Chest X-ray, PA view. Patient: 46 years old, sex M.
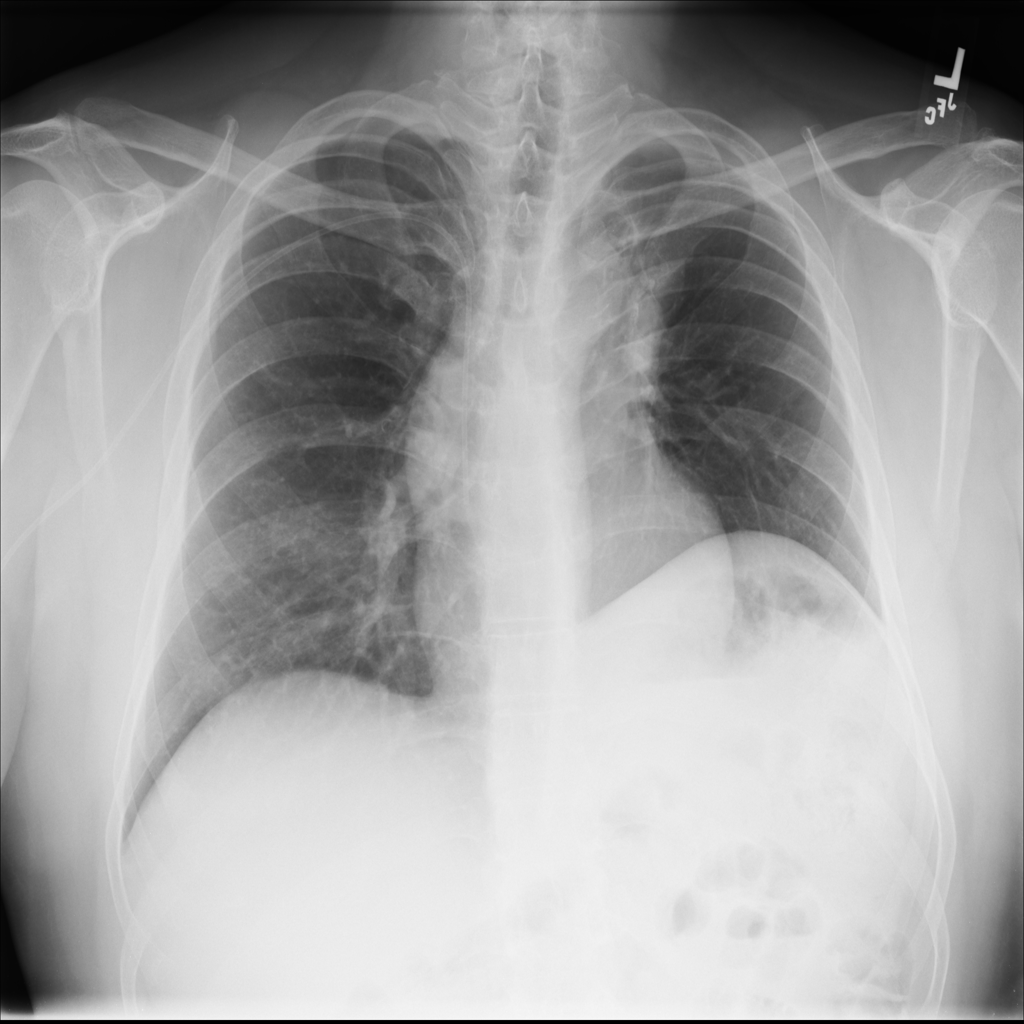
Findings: Mass